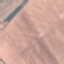
Land use / land cover: AnnualCrop